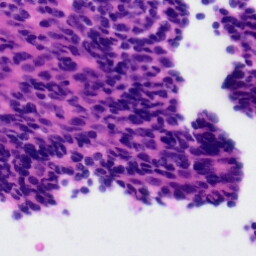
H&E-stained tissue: Tonsil